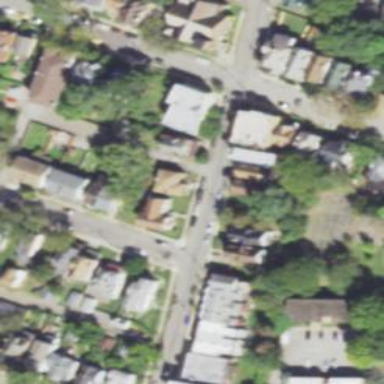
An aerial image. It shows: Alleyway designated as service road.